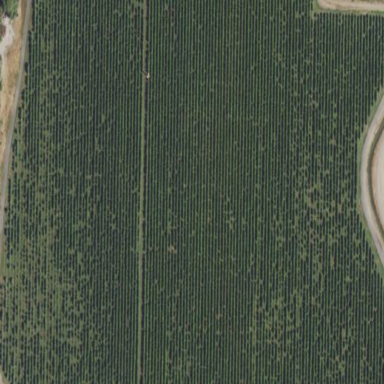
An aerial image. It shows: Vineyard growing grapes.